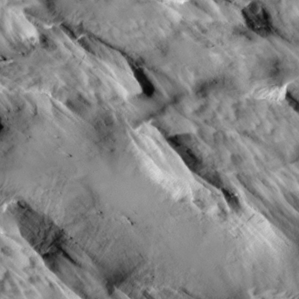
Label: non_frost